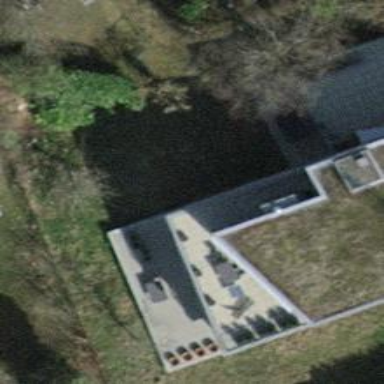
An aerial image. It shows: The building has flat roof oriented across.